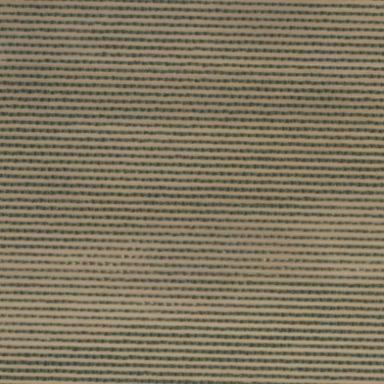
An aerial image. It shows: Vineyard.